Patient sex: M
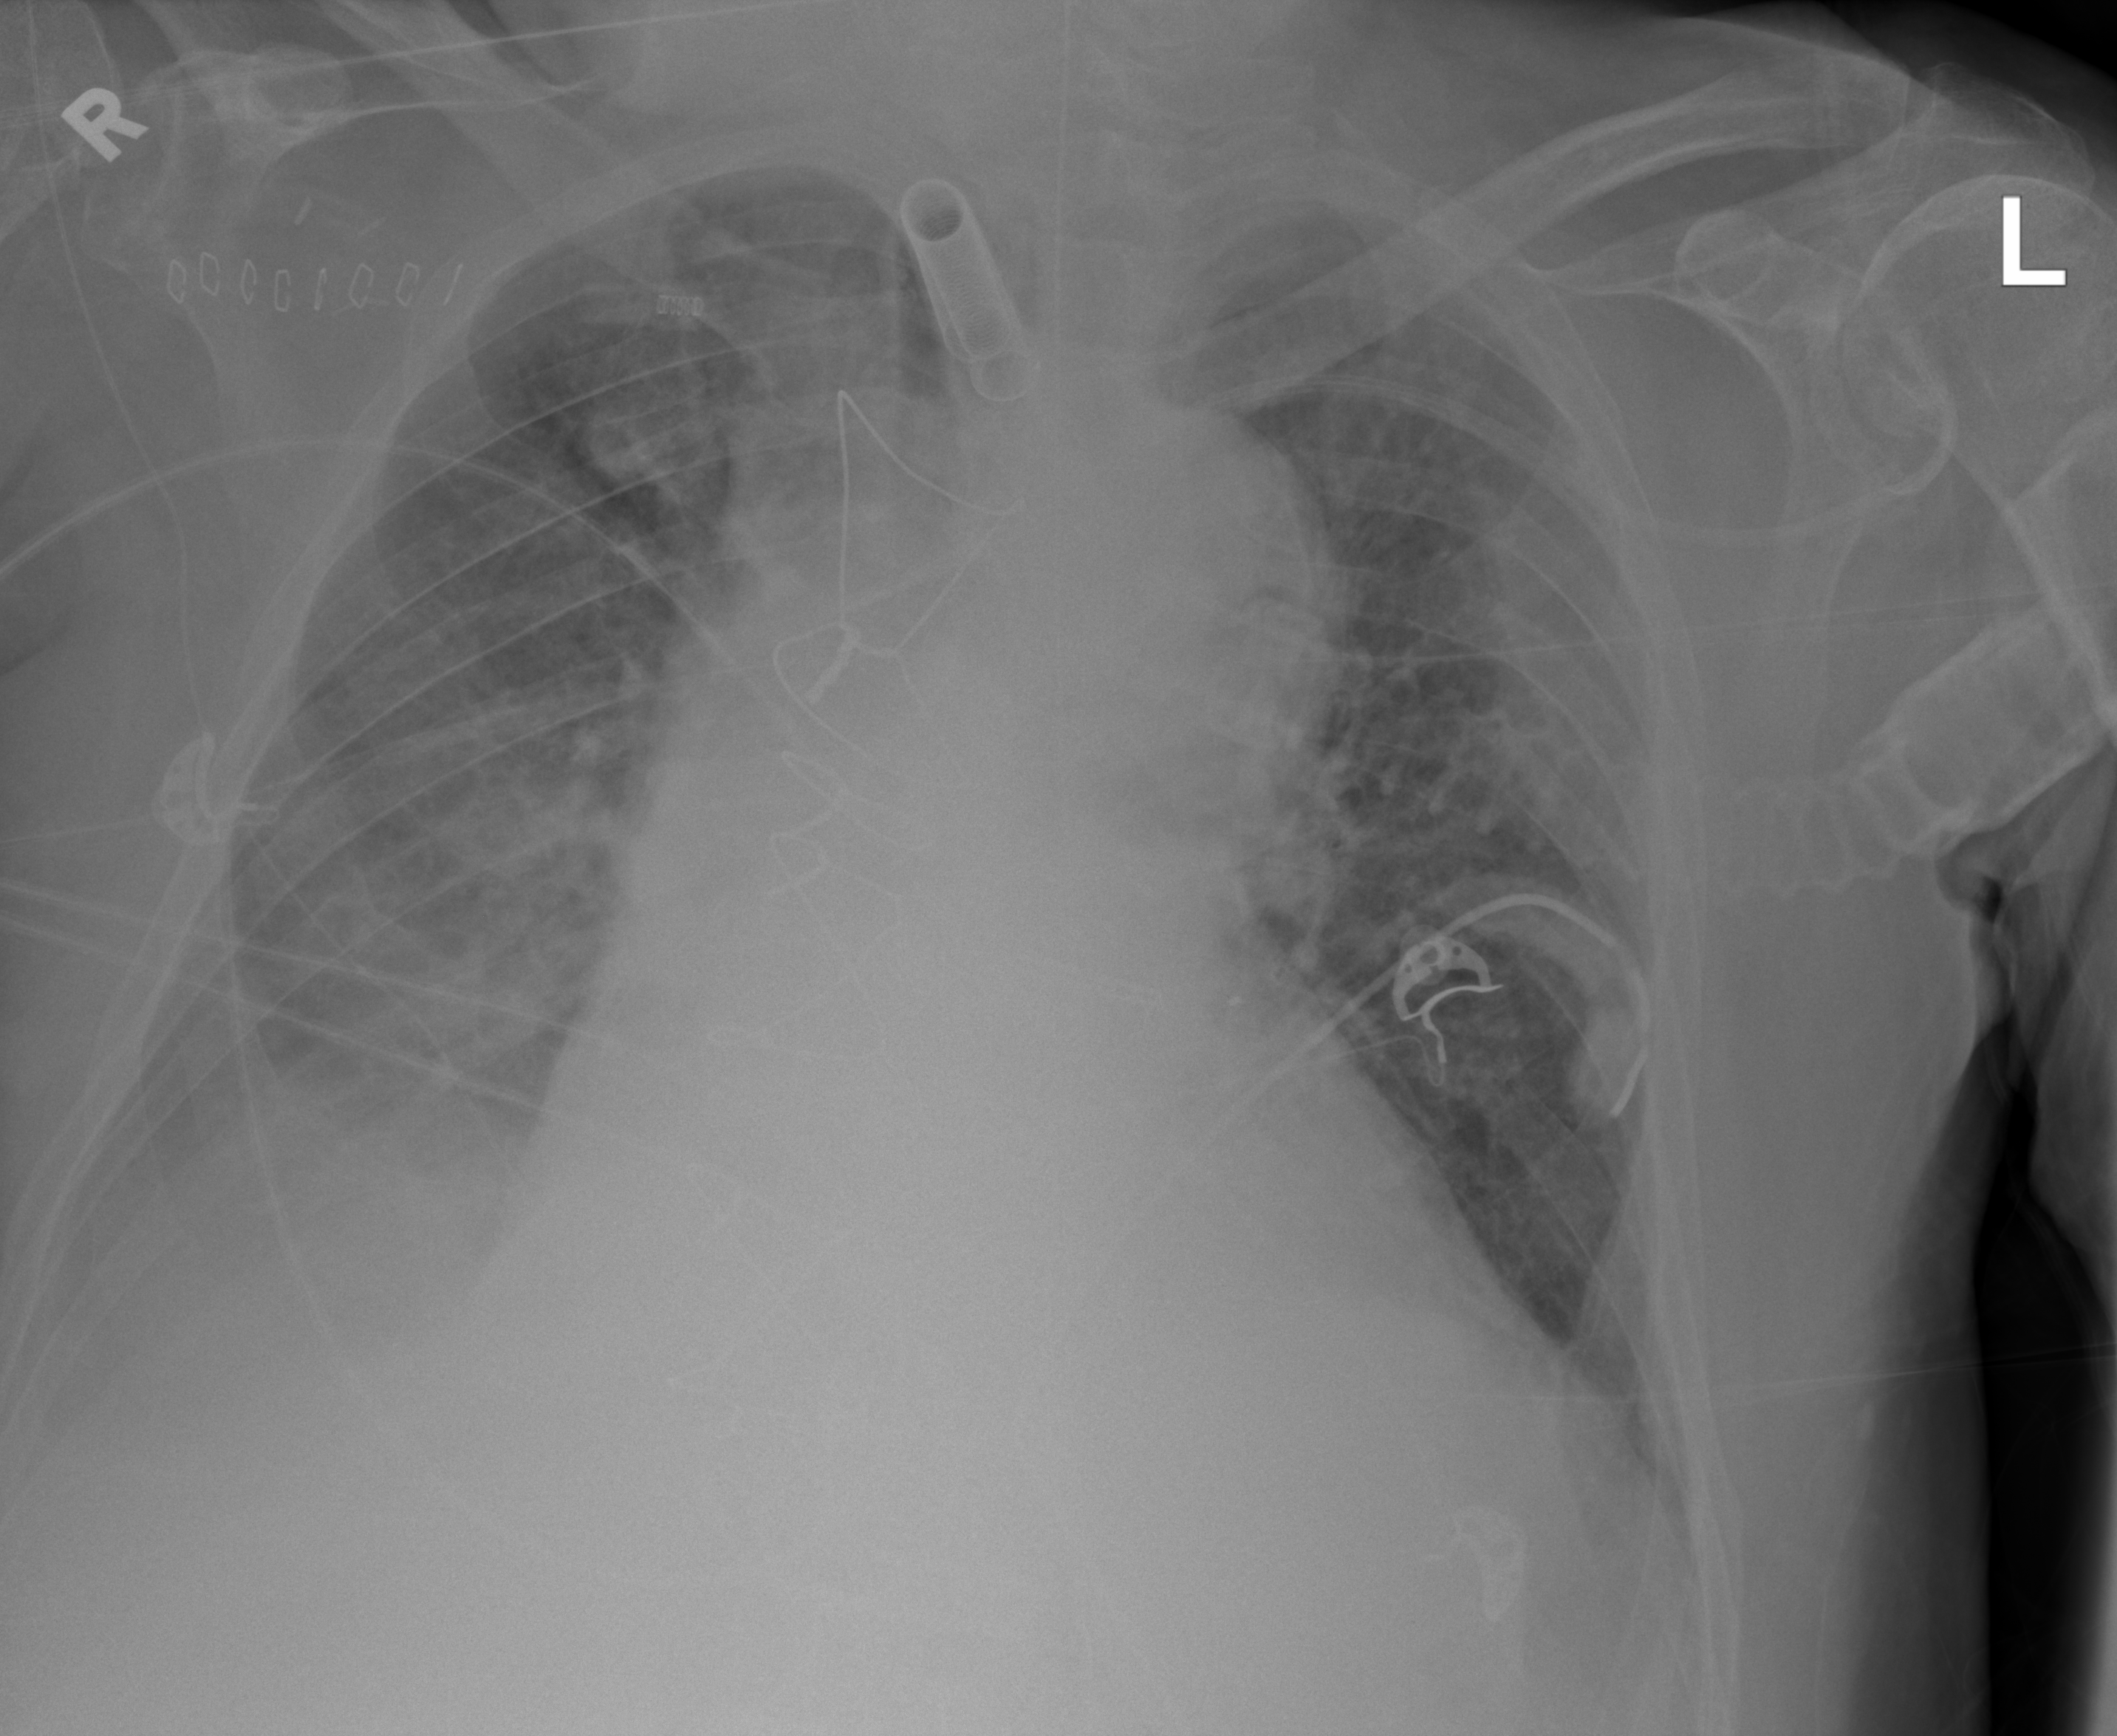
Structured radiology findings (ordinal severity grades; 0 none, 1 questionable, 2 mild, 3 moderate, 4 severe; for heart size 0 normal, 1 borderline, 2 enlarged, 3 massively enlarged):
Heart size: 2
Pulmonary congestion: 2
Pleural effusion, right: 3
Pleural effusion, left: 2
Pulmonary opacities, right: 2
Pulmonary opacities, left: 2
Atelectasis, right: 3
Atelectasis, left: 3